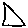
Label: triangle